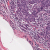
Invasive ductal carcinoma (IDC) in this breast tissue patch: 1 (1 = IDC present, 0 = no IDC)